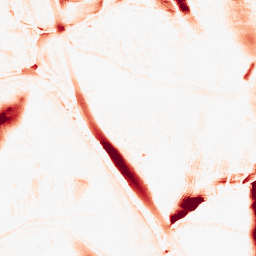
Category: morphological
Decomposition family: morphological_ellipse
Decomposition parameters: operation: opening
width: 20
height: 50
Upsampling method: quintic
Upsampling parameters: scale: 4
Upsampling scale: 4